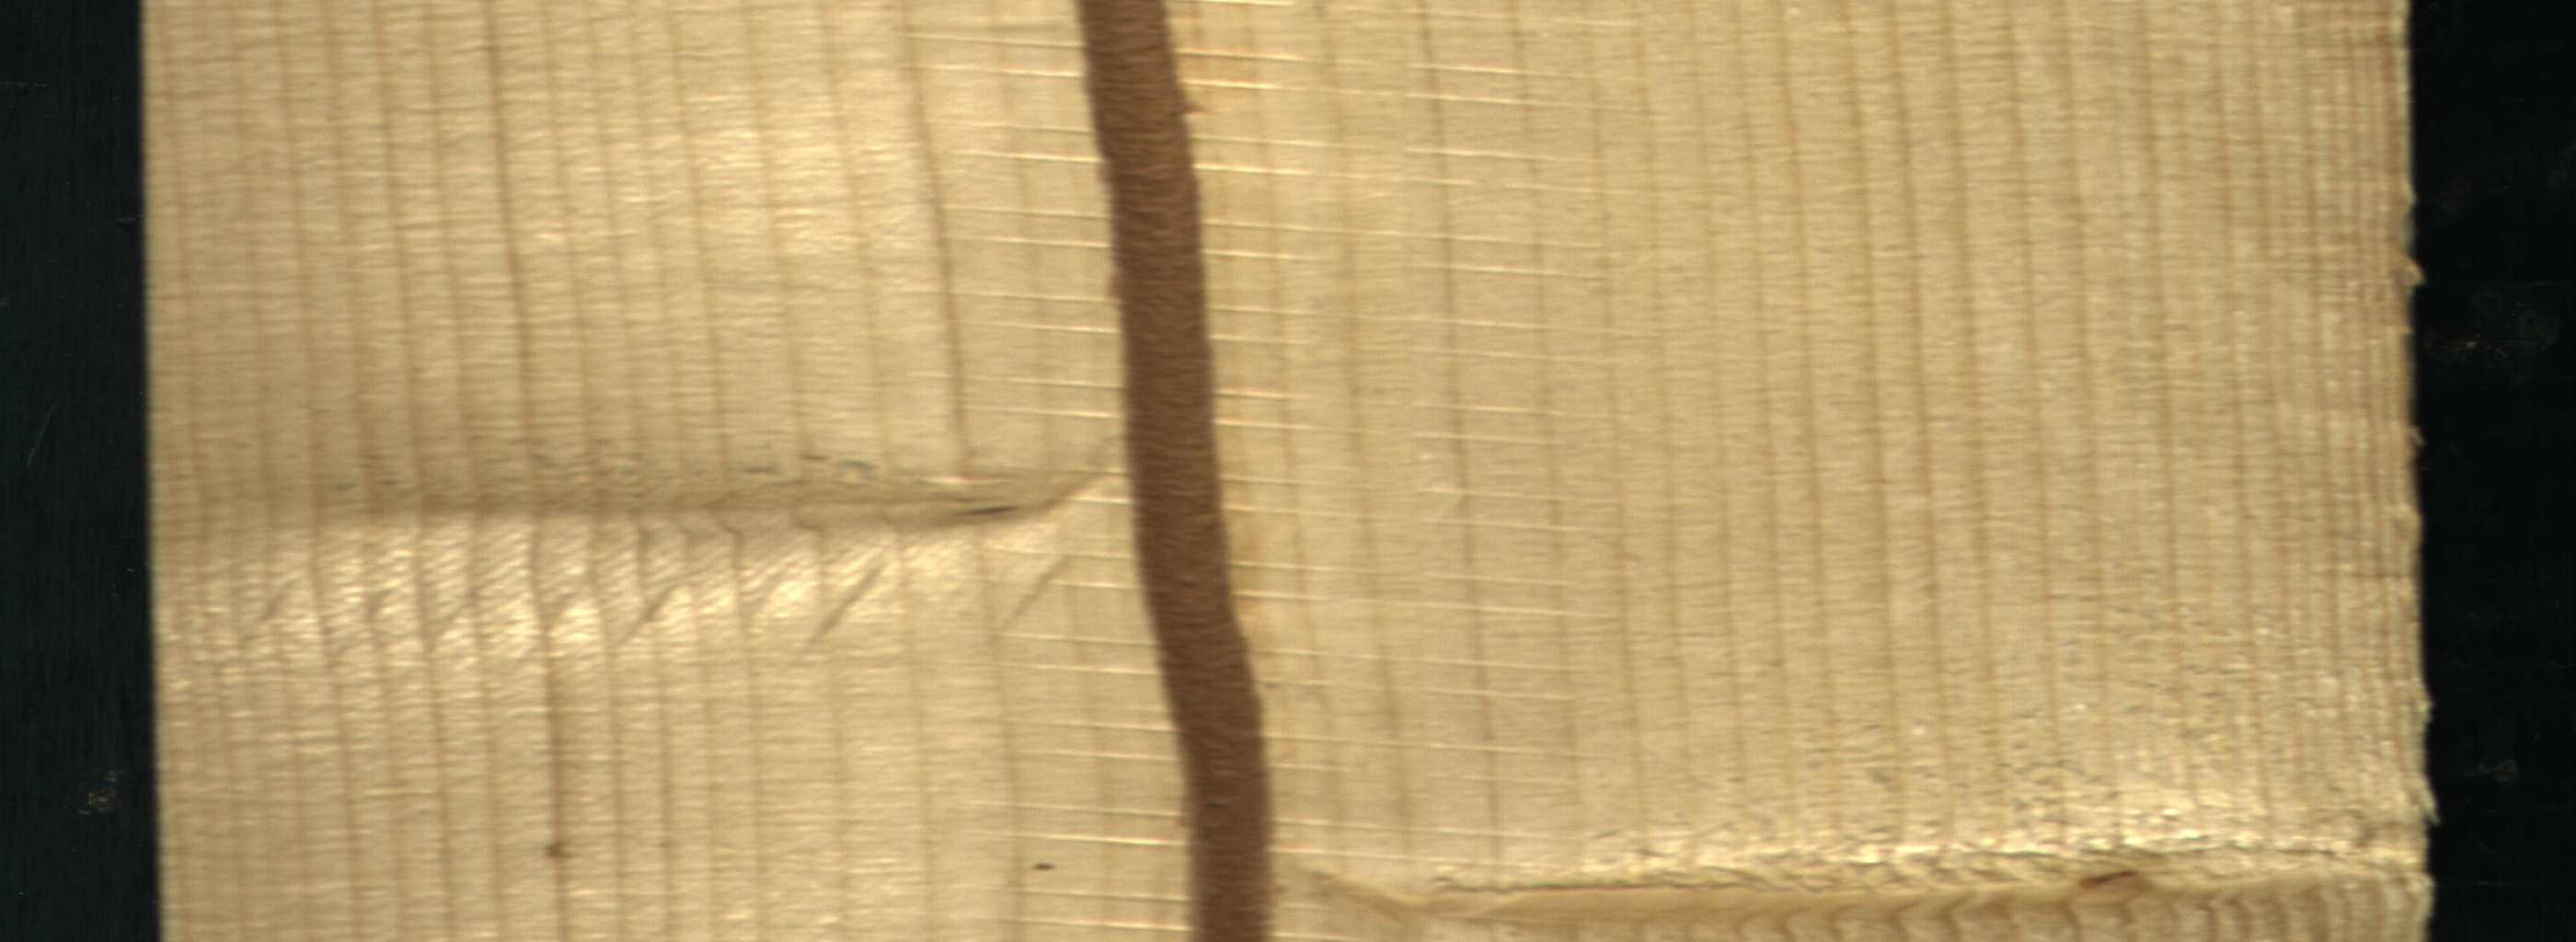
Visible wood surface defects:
Marrow
Live_Knot
Live_Knot
Live_Knot
Live_Knot
Live_Knot